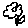
Label: flower